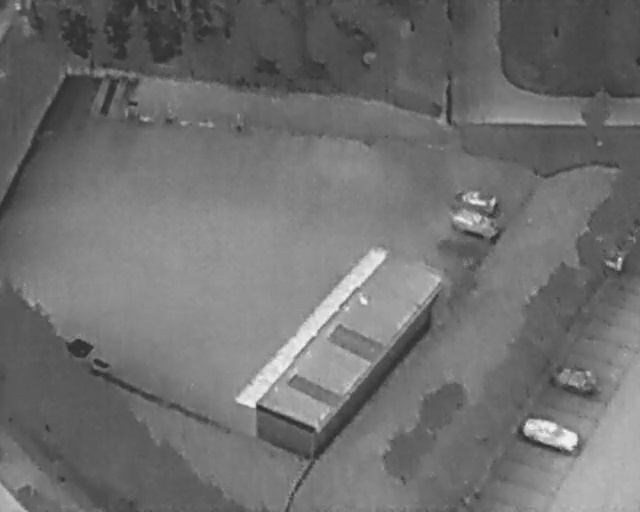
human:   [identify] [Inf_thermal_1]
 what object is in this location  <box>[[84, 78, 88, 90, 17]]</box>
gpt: <ref>1 medium car at the bottom right</ref>